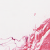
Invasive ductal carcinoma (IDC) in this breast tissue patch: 0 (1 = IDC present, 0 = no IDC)